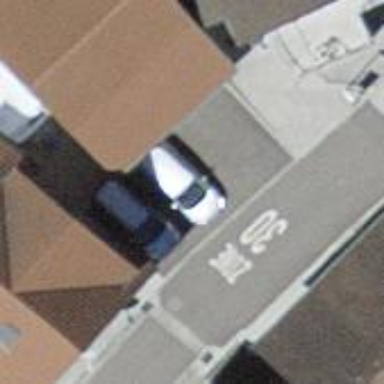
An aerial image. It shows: Building with tile roof.